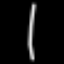
Label: mushroom